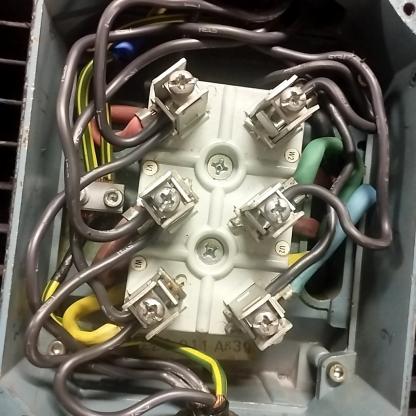
Klasa: inne